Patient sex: M
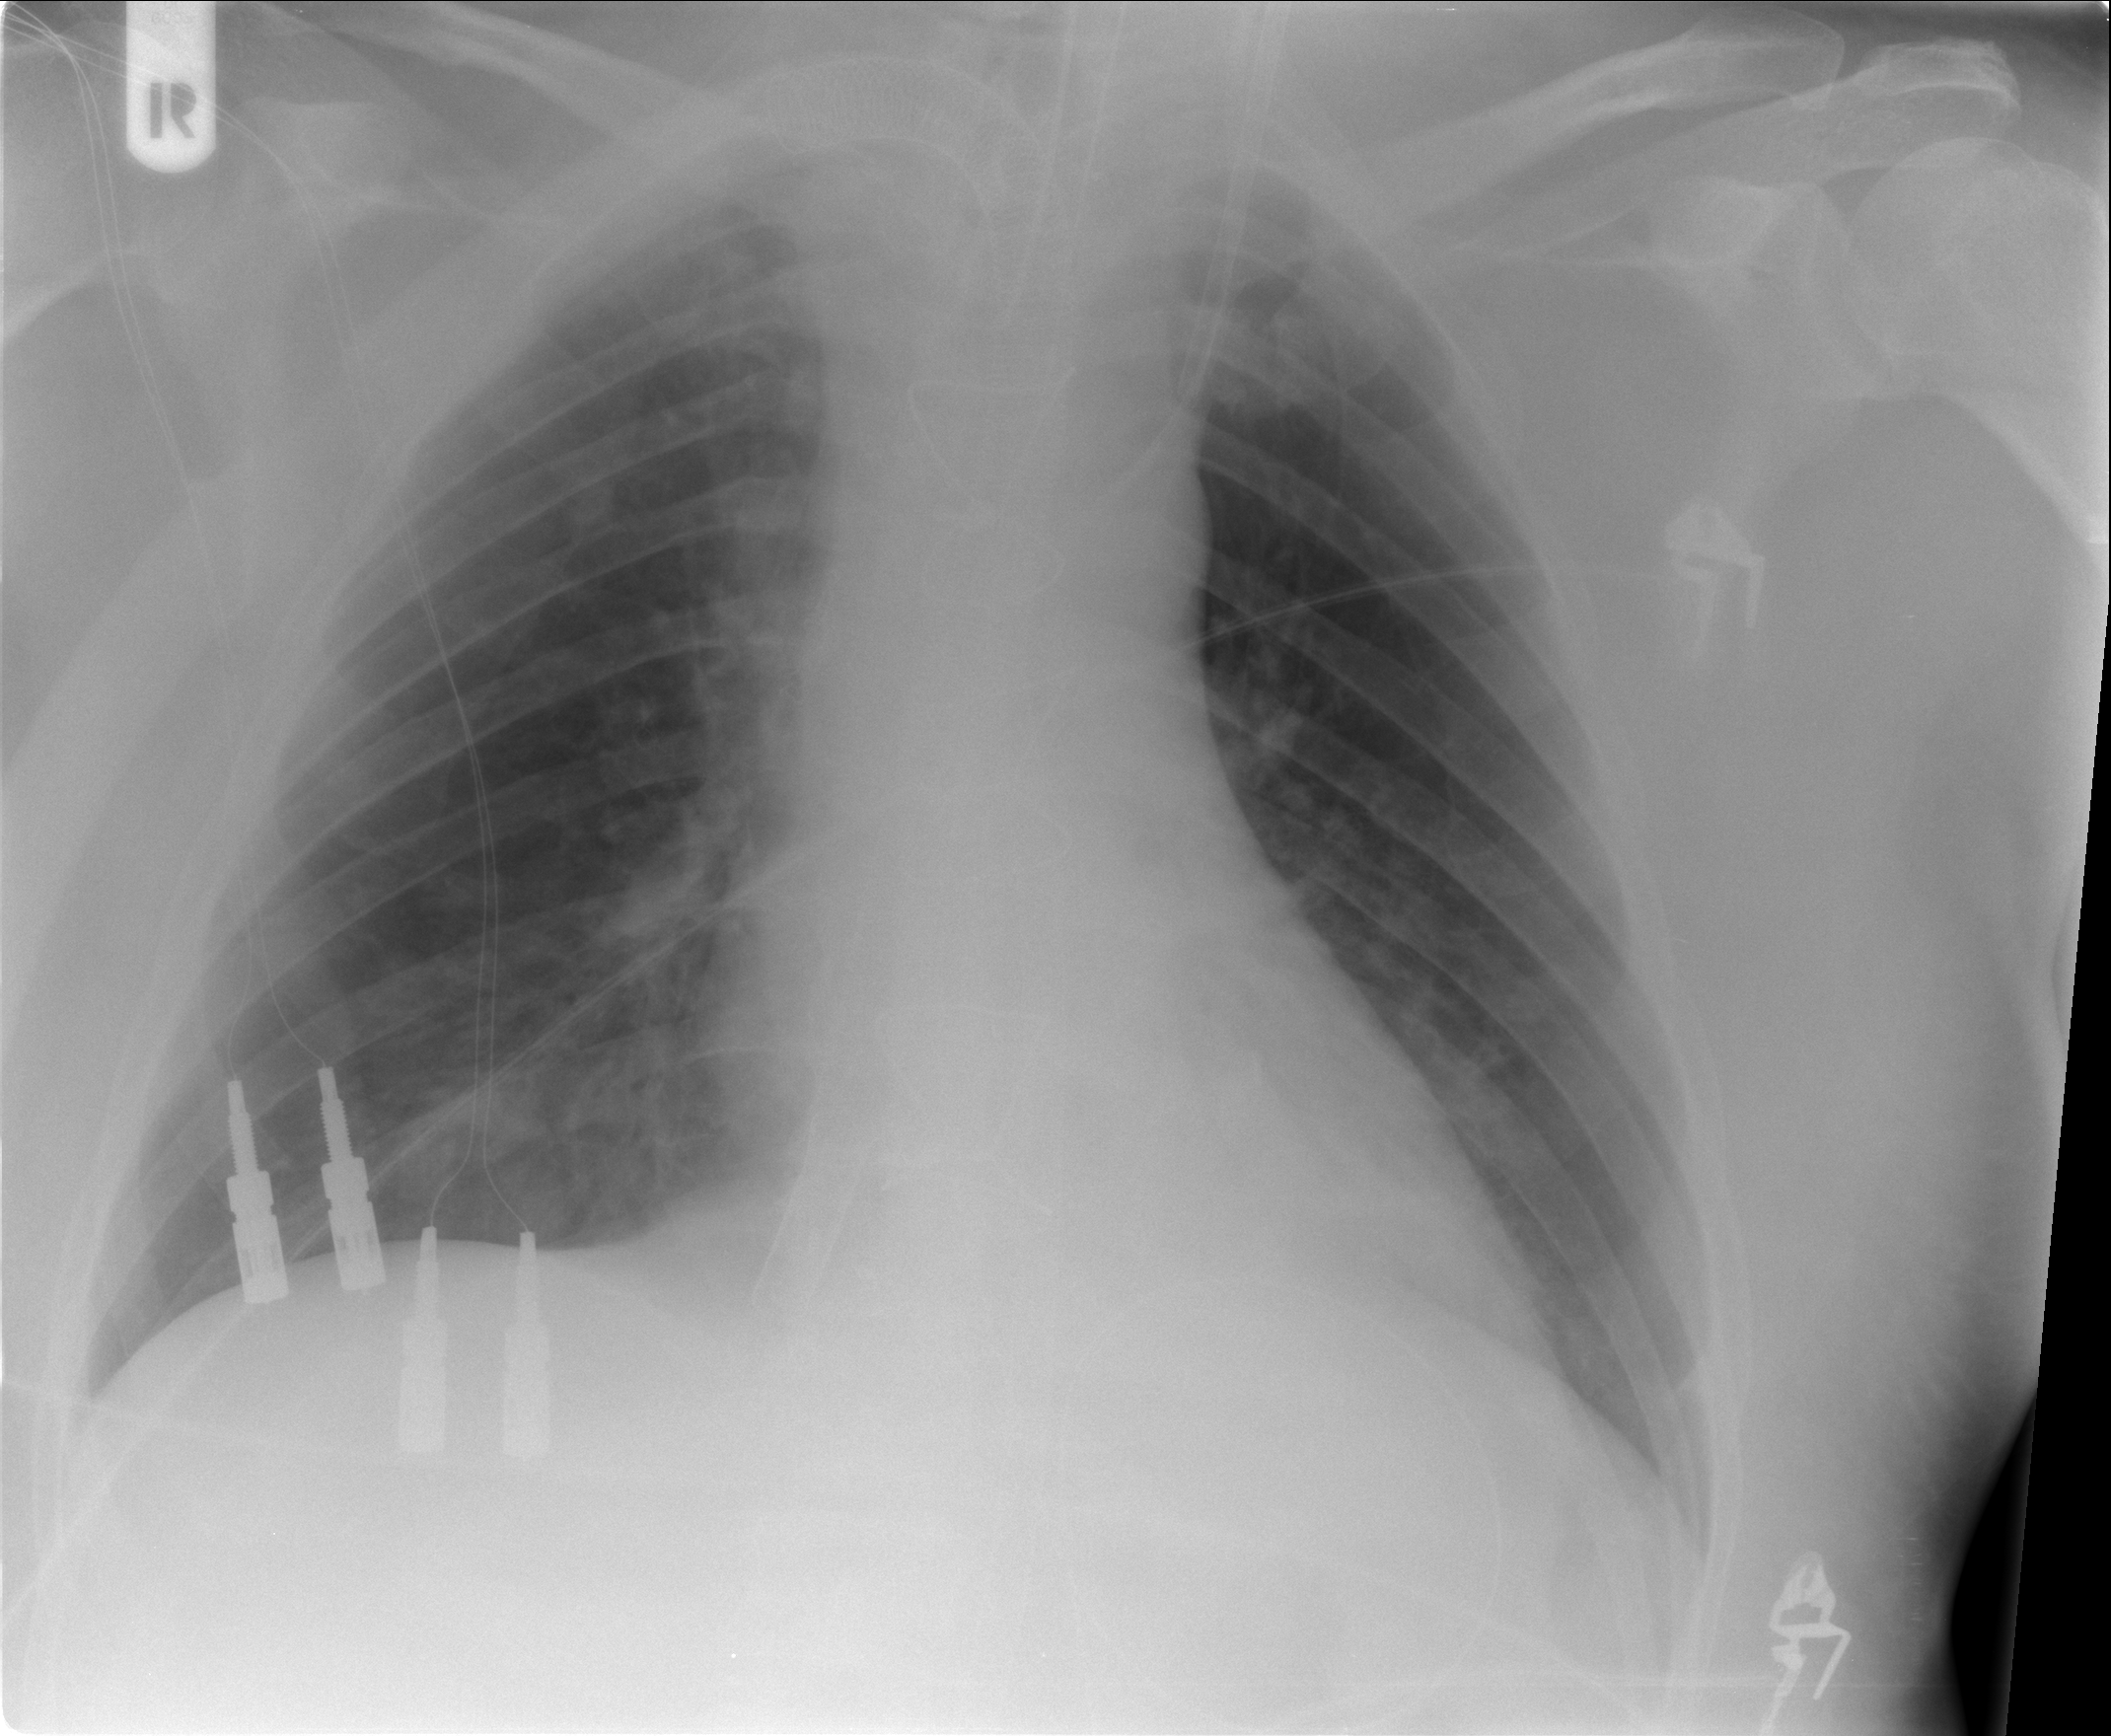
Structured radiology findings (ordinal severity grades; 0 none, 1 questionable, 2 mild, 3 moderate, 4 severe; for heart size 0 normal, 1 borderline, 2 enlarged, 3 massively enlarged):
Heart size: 0
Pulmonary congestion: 0
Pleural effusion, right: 0
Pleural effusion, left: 0
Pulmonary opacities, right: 1
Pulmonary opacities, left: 0
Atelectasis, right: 0
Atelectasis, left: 1